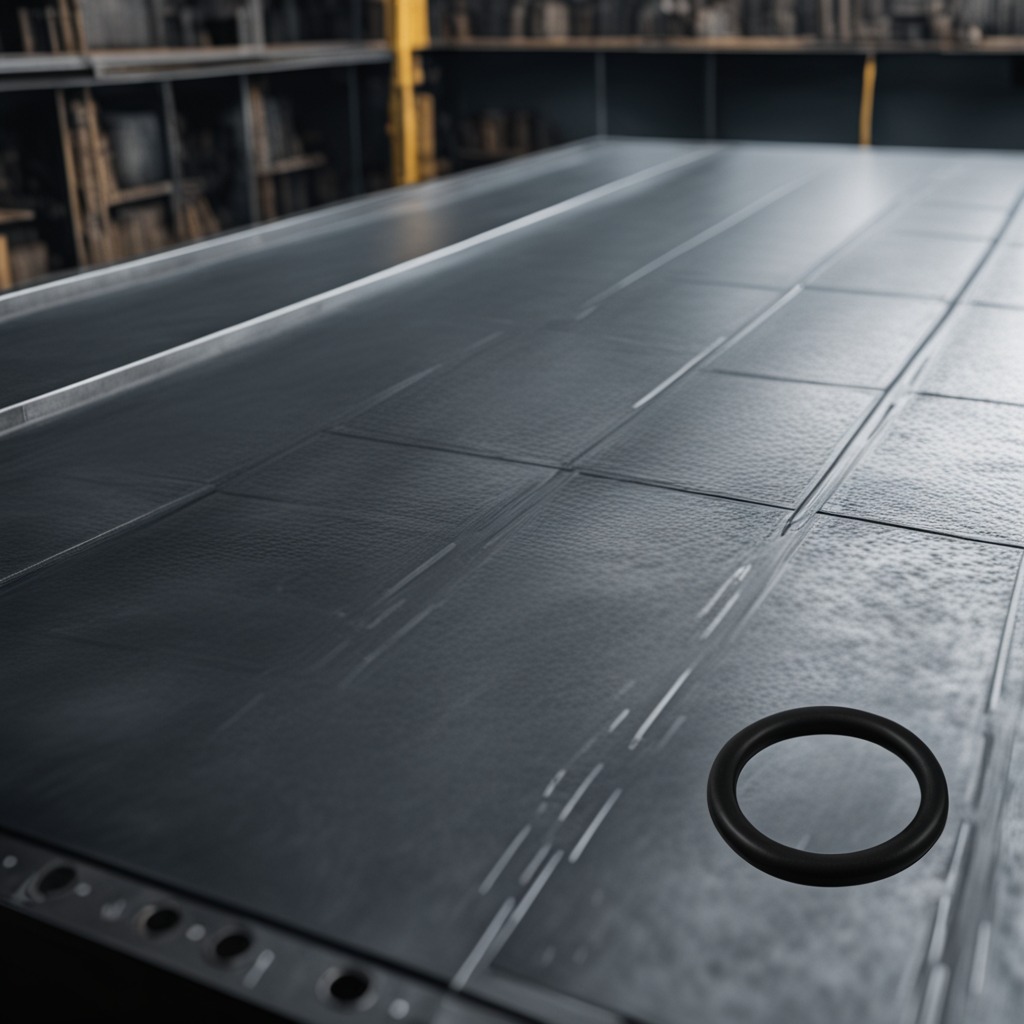
A rubber O-ring is lying on the cold steel table in a mining workshop.